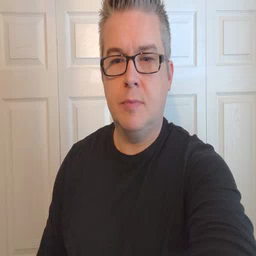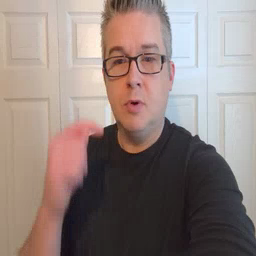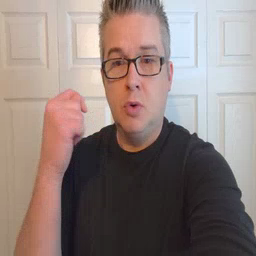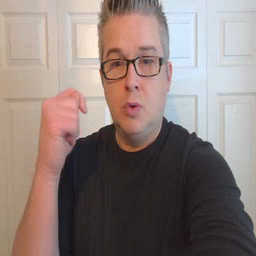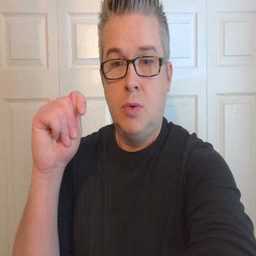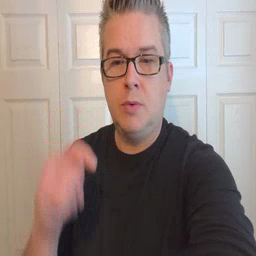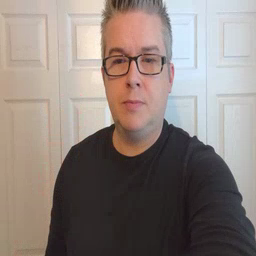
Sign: toy